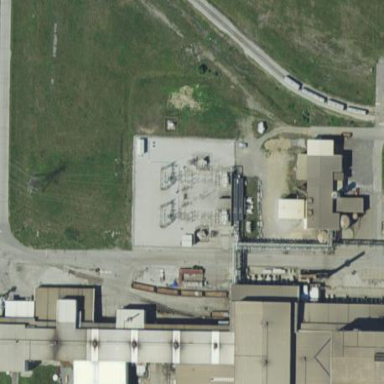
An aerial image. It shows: Outdoor industrial substation.